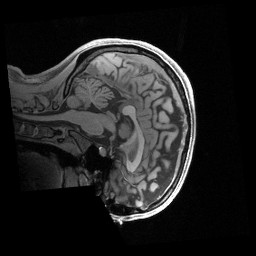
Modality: T1w
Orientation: sagittal
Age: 19
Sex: female
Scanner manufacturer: siemens
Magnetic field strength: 3 T
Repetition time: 2.4 s
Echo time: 0.00222 s